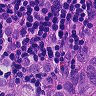
Metastatic tissue present: yes